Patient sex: M
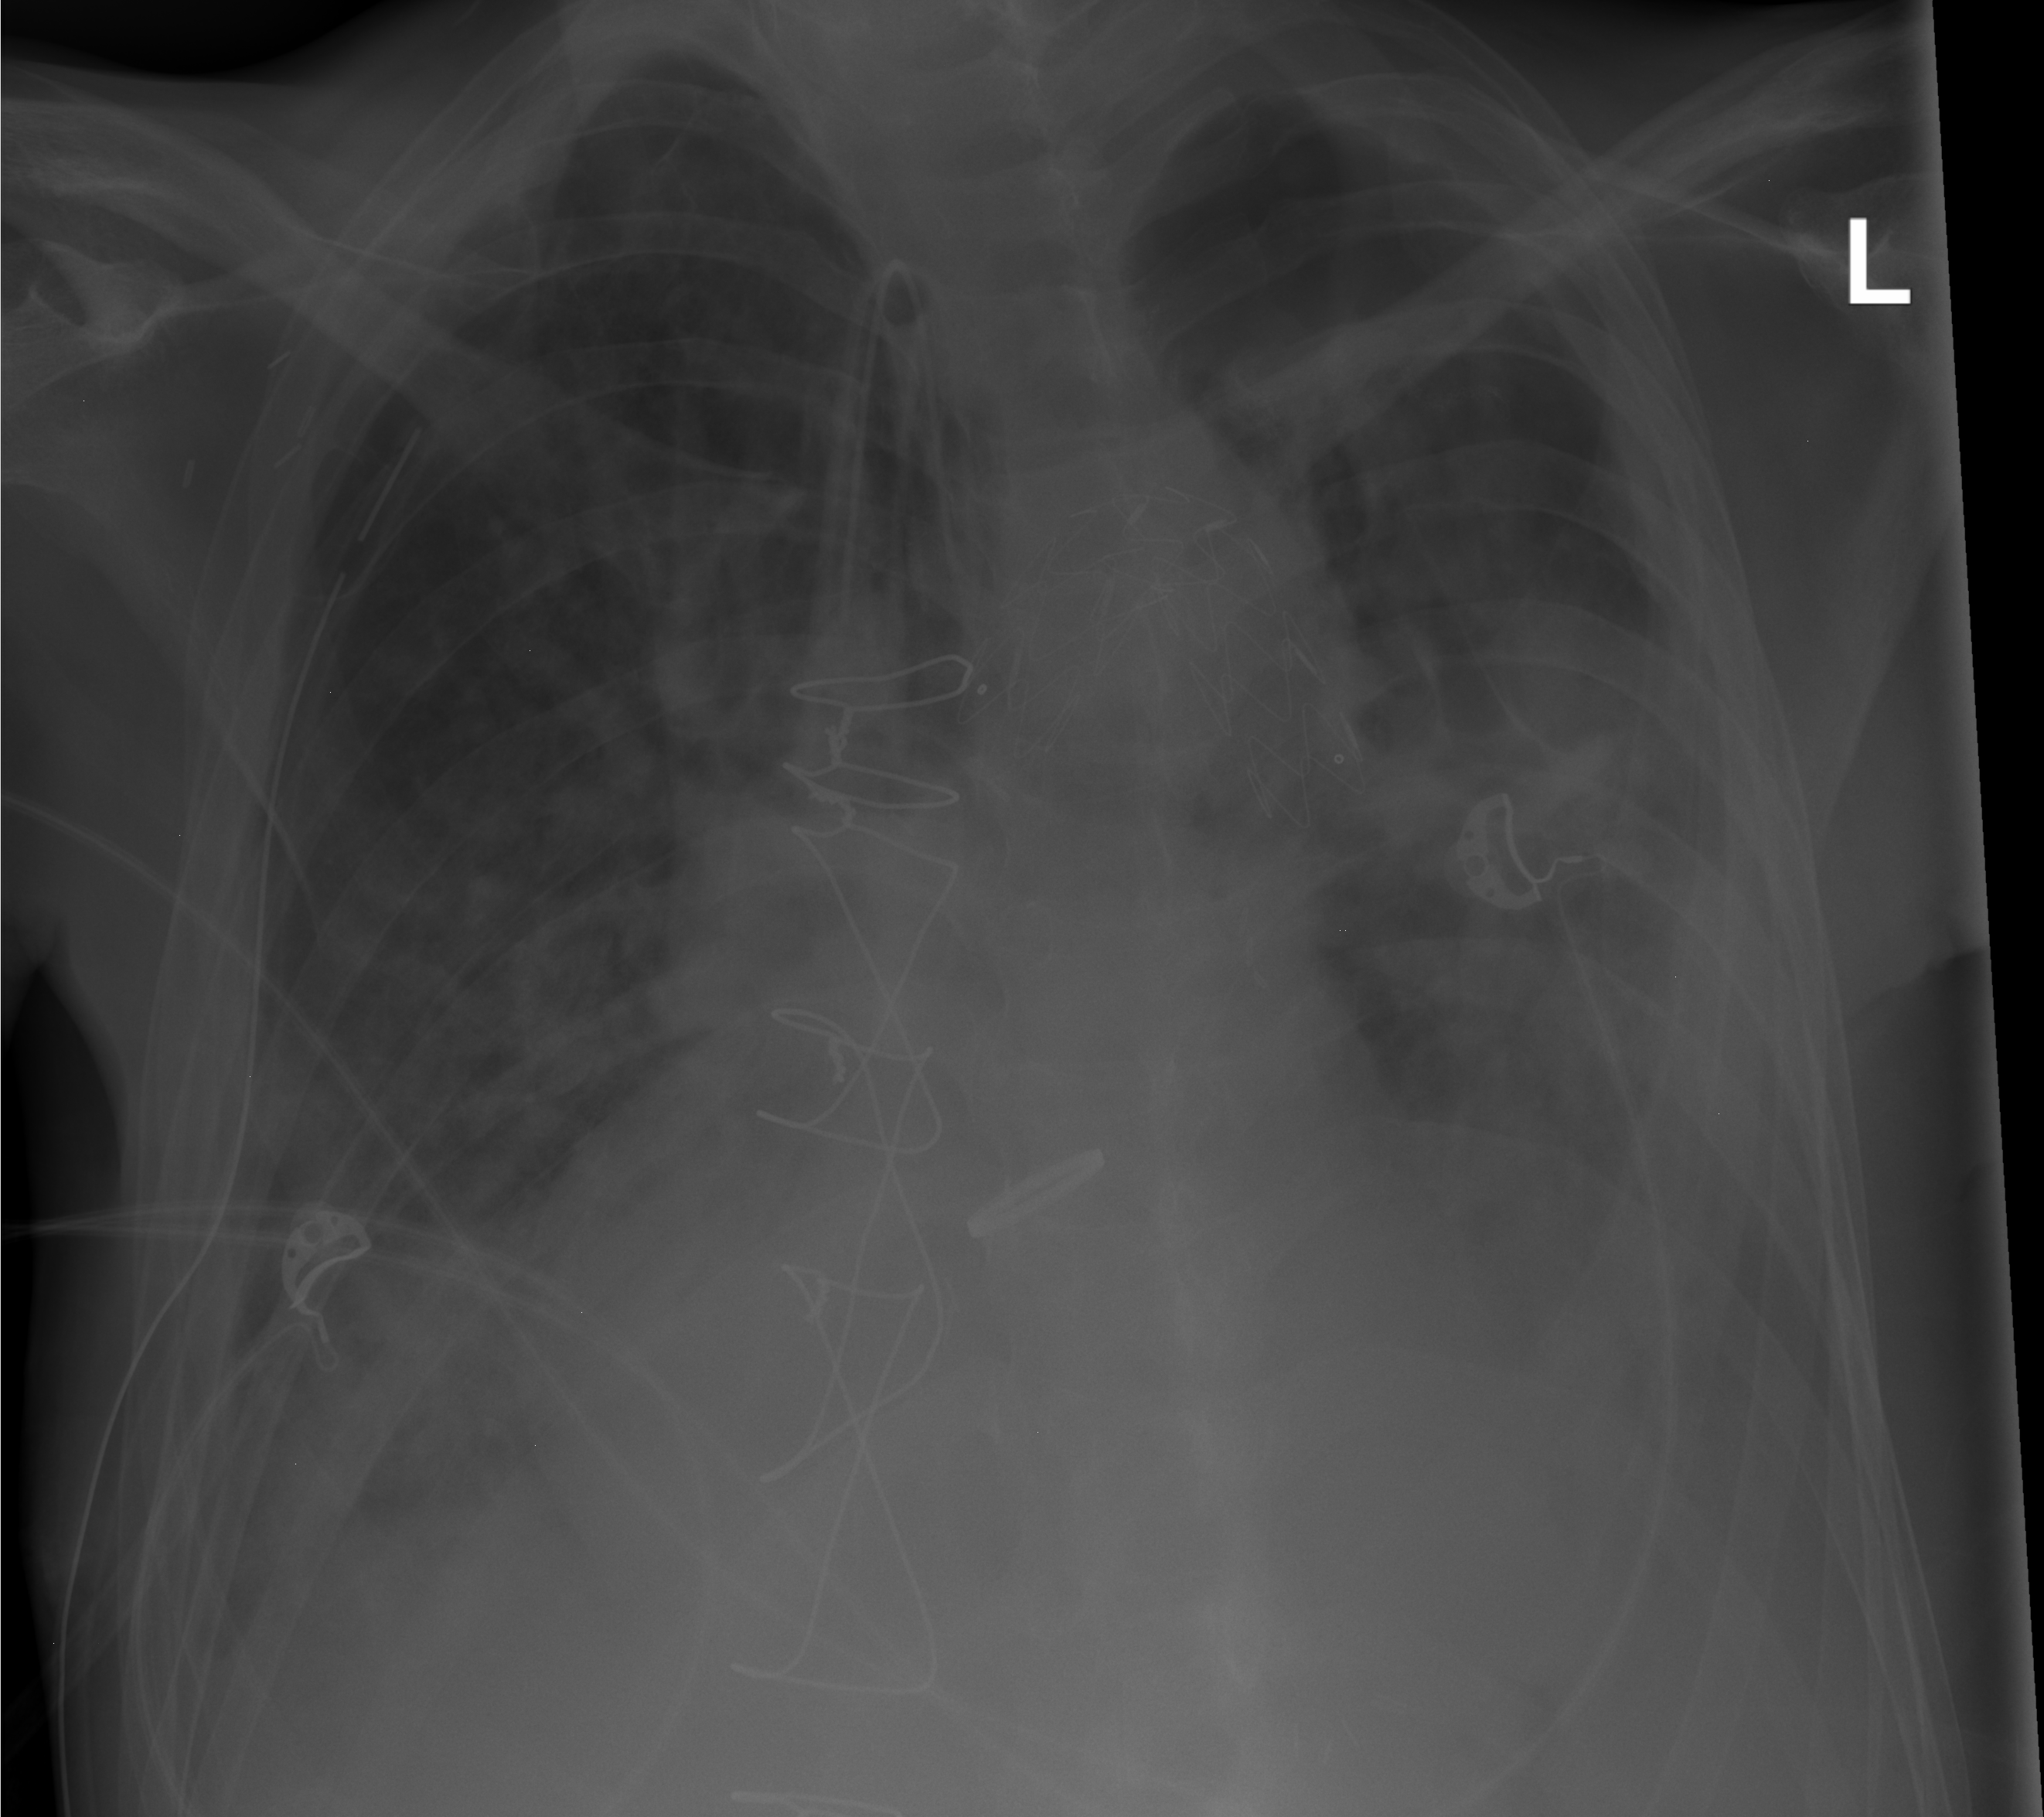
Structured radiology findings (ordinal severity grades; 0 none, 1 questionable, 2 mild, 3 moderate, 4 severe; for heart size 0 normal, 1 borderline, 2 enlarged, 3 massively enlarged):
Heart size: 2
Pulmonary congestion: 2
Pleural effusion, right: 2
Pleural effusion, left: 2
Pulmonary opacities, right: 2
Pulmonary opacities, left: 2
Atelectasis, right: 2
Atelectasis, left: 2